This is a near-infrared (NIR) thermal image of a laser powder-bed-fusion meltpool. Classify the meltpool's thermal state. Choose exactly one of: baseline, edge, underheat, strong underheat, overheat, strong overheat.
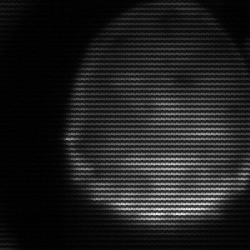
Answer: edge